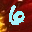
Label: 6